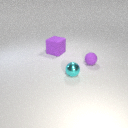
large purple rubber cube to the left of small cyan metal sphere